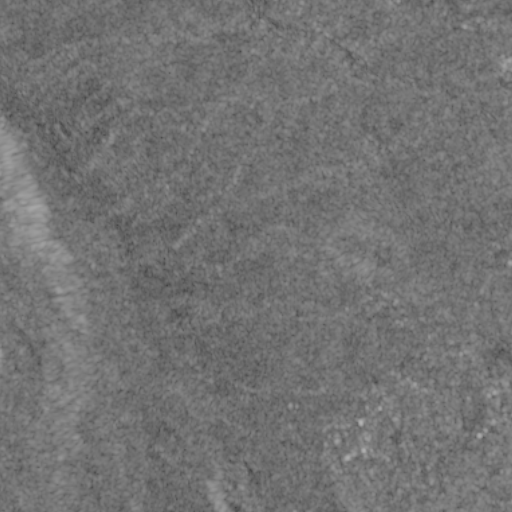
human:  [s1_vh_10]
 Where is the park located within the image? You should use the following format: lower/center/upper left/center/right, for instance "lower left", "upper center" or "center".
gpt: The park is located in the lower right of the image.
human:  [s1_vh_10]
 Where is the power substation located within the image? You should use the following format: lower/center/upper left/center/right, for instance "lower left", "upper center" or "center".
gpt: The power substation is located in the lower right of the image.
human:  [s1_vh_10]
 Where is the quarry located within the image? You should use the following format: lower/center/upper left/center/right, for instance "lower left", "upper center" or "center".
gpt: The quarry is located in the lower center of the image.
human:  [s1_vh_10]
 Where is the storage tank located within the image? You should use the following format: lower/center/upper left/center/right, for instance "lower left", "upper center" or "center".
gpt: The storage tank is located in the lower right of the image.
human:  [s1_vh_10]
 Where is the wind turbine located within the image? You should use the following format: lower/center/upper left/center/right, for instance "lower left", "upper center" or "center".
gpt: The wind turbine is located in the lower left of the image.
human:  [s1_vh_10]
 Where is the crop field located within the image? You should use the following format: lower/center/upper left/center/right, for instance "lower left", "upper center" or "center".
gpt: There is no crop field in the image.

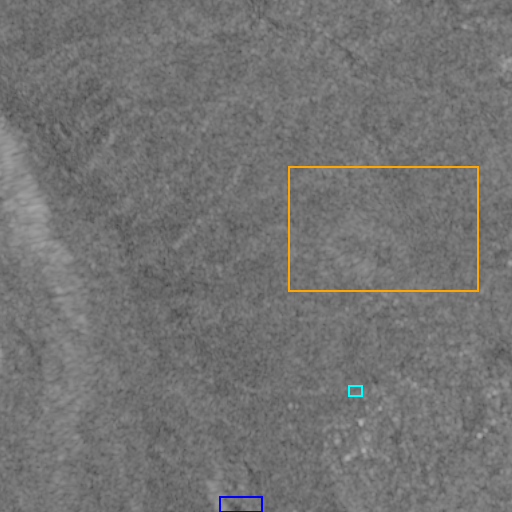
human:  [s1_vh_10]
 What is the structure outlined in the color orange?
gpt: The structure outlined in orange is a crop field.
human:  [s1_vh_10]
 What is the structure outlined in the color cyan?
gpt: The structure outlined in cyan is a park.
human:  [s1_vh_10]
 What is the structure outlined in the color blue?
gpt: The structure outlined in blue is a quarry.
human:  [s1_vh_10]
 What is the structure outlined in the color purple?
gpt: There is no purple outline.